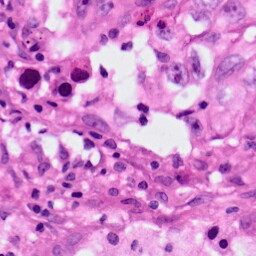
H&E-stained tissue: Lung